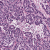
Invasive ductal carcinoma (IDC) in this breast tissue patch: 1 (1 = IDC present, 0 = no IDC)